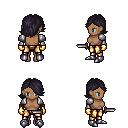
a pixel art fantasy rpg character, female body template, human, dark skin, steel arm armor, gold greaves, raven swoop hairstyle, gold gloves, metal boots, dagger, four views (front, back, left, right), 2x2 character sprite sheet, small pixel art, hard edges, no anti-aliasing